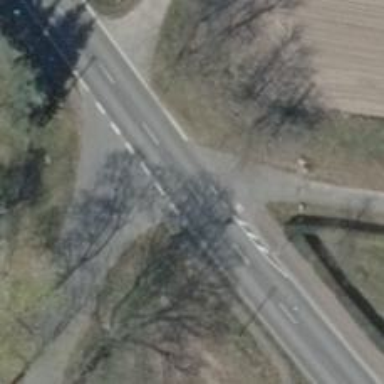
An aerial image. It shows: Secondary road with asphalt surface and cycle track on the right.